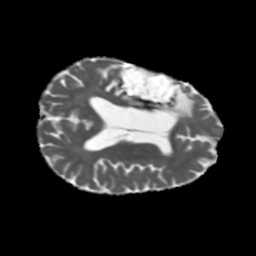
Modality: MD
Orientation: axial
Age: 61
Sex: male
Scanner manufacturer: siemens
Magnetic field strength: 3 T
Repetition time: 5.47 s
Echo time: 0.0854 s